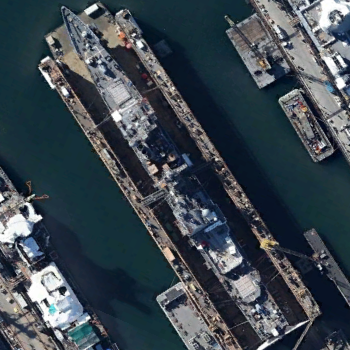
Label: cruiser